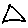
Label: triangle